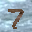
Label: 7